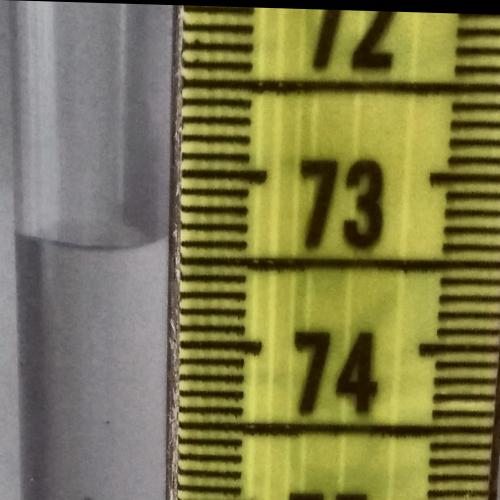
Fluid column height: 73.4 cm